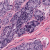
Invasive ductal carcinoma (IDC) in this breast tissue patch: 0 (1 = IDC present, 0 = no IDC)